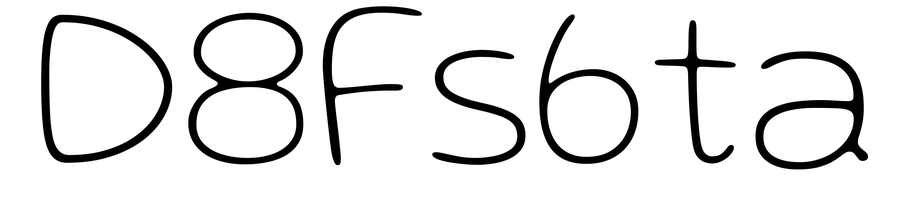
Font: Gluten_Thin